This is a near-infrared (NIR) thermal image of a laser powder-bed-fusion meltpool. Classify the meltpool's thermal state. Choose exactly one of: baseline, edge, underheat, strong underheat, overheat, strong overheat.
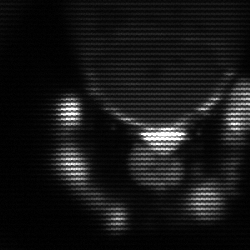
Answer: edge